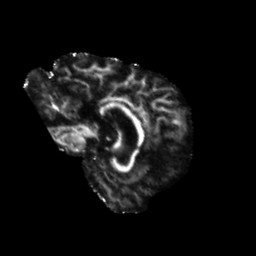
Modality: FA
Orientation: sagittal
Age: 66
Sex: female
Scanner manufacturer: siemens
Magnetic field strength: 3 T
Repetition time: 5.47 s
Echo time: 0.0854 s